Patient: sex F, age 33
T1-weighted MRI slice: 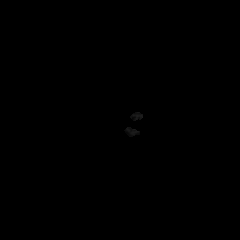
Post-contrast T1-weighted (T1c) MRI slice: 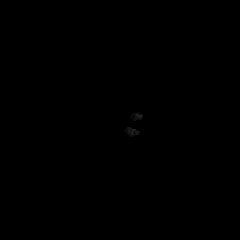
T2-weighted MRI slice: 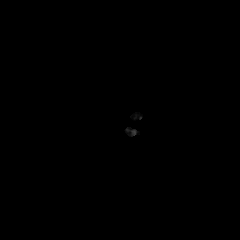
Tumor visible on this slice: no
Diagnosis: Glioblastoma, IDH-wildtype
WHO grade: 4